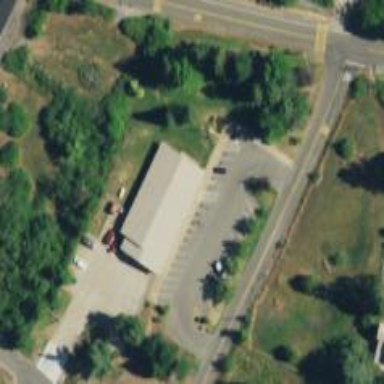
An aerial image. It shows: Post office.